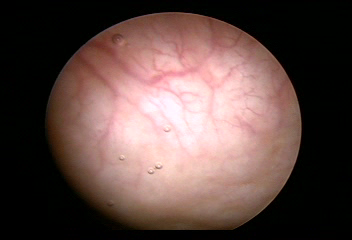
Modality: WLC
Class: Normal mucosa
Bladder cancer association: No